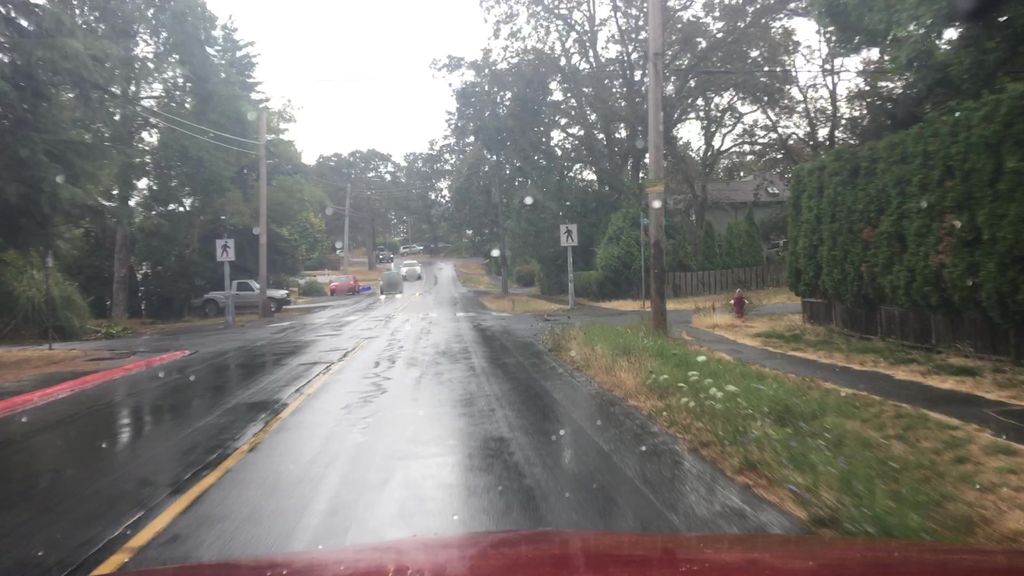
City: victoria